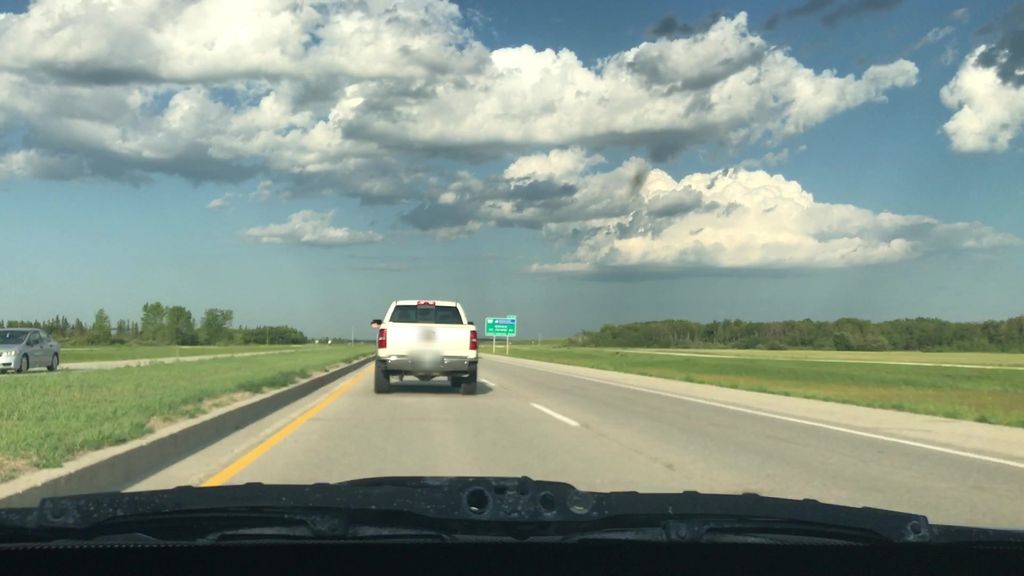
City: winnipeg